Interaction volume radius: 5 \u00c5
Interaction volume height: 30 \u00c5
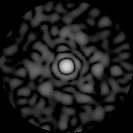
Disorder parameter: 0.8596